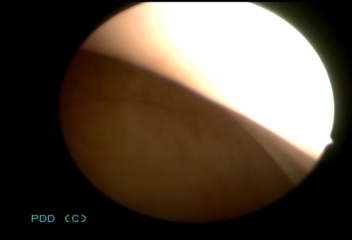
Modality: WLC
Class: Normal mucosa
Bladder cancer association: No